Interaction volume radius: 10 \u00c5
Interaction volume height: 20 \u00c5
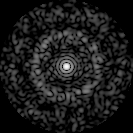
Disorder parameter: 0.819